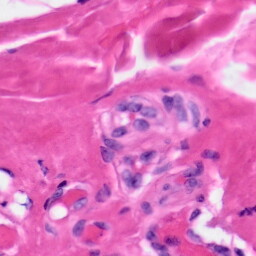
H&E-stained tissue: Skin